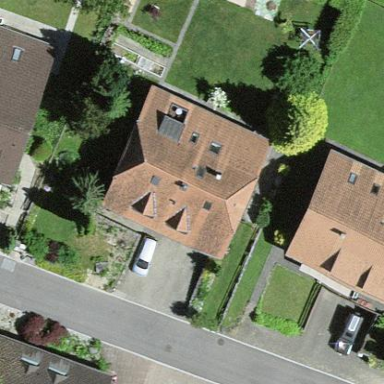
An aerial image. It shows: Residential building.